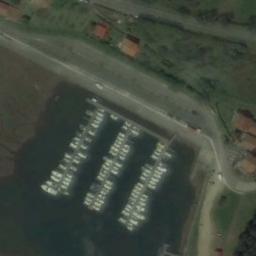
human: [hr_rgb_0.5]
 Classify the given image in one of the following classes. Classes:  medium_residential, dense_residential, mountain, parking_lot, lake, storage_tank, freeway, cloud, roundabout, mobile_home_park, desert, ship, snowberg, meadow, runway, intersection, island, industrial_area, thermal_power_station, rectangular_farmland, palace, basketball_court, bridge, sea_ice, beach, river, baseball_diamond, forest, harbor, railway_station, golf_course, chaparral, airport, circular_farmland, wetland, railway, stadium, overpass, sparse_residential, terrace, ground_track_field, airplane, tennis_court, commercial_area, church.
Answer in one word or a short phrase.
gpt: harbor